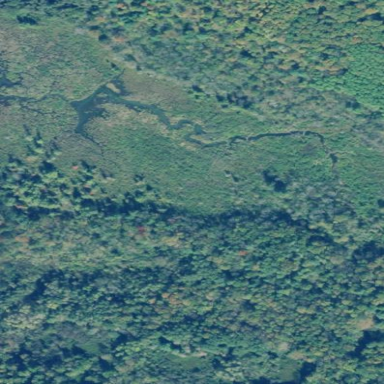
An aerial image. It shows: Nature reserve designated as Forest Preserve Detached Parcel.